Question: How do I remove the gap between top edge and navigation bar?

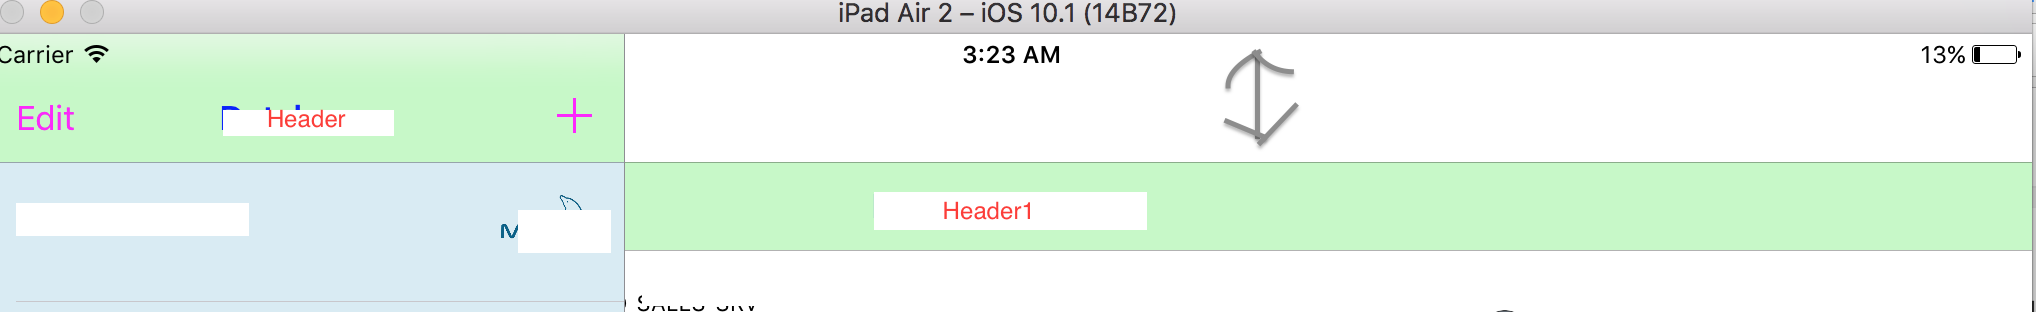
Answer: This is because of two navigation controllers in the flow chart. Nav Controller 1 -> Tab View Controller -> Nav Controller 2 -> View Controller.